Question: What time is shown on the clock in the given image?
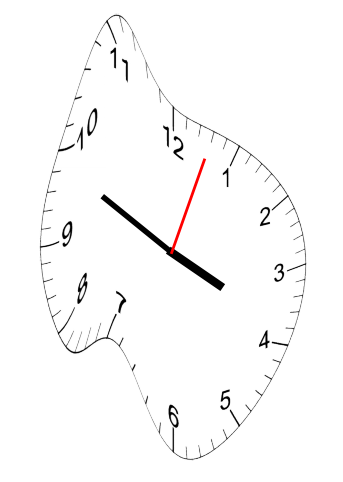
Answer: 03:49:03